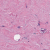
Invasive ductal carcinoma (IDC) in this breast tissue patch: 1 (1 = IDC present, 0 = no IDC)